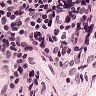
Metastatic tissue present: no